Полезный факт: ${e^x} = 1 + \frac{x}{{1!}} + \frac{{{x^2}}}{{2!}} + \frac{{{x^3}}}{{3!}} + ...$ Ракеты — не самый эффективный способ вывода грузов на орбиту. Космический лифт, если его построить, будет гораздо более эффективной технологией (рис. 1). Основой элемент космического лифта — трос, один конец которого закреплен на поверхности Земли, на экваторе, а другой конец расположен на высоте, большей, чем высота геостационарной орбиты. Геостационарная орбита имеет радиус примерно 42300 км и период обращения такой же, как собственное вращение Земли. Для реализации идеи космического лифта потребуются материалы намного прочнее и легче, чем сталь. Одним из таких материалов могут стать углеродные нанотрубки. В этой задаче мы рассмотрим две конструкции космического лифта, механические свойства углеродных нанотрубок, а также некоторые применения лифта.  Масса Земли $M=5.98\times10^{24}\text{ }$ кг, радиус Земли $R\:=\:6370$ км, радиус геостационарной орбиты $R_G=42300$ км, масса Солнца $M_S=2\times10^{30}$ кг, радиус орбиты Земли $R_E\:=\:1.5\times10^8 = 1$ а.е. (а.е. – астрономическая единица), скорость орбитального движения Земли $30.9$ км/с, угловая скорость вращения Земли вокруг своей оси $\omega=7.27\times10^{-5}$ рад/с.
Вычислите высоту верхнего конца троса над поверхностью Земли $L$.
Найдите расстояние $r$ между центром Земли и точкой, в которой механическое напряжение троса максимально.
Выразите максимальное механическое напряжение троса $\sigma_{max}$ через $\rho,\:R_G,\:R$ и ускорение свободного падения $g$. Вычислите отношение максимального механического напряжения троса $\sigma_{max}$ к пределу прочности стали $\sigma_{steel}$. Считайте, что трос изготовлен из стали плотностью $7900$ кг/м$^3$ с пределом прочности $5.0$ ГПа.   Одноатомный слой графита называется графеном (рис. 3а). Отдельный лист графена нестабилен и склонен сворачиваться в сферы или нанотрубки (рис. 3b). Шестиугольная кристаллическая решетка графена изображена на рис. 4. Расстояние между двумя соседними атомами углерода $a=0.142$ нм. Расстояние между двумя ближайшими параллельными связями равно $b=0.246$ нм. Из-за очень сильных ковалентных связей углеродные нанотрубки обладают чрезвычайно большим модулем Юнга, большим пределом прочности и очень маленькой плотностью. Модуль Юнга есть отношение механического напряжения к относительному удлинению.   Далее мы вычислим механические свойства углеродной нанотрубки, которая имеет 27 углерод-углеродных параллельных связей вдоль своей оси (рис. 5). Энергия связи между двумя атомами углерода описывается потенциалом Морзе $V(x)=V_0(e^{-4\frac{x}{a}}-2e^{-2\frac{x}{a}})$. Здесь $a=0.142$ нм — расстояние между двумя соседними атомами углерода в равновесии, $V_0=4.93$ эВ — энергия связи, $x$ — смещение атомов от положения равновесия. Далее мы аппроксимируем потенциал Морзе в виде квадратичного потенциала $V(x) = P + Qx^2$. Взаимодействуют только соседние атомы. В данном приближении можно считать, что атомы скрепляются «пружинками» с некоторой жесткостью $k$. Изменения углов между связями пренебрежимо малы и не рассматриваются.
Выразите коэффициенты $P$ и $Q$ через $a$ и $V_0$.
Вычислите характерную жесткость «пружинки» $k$.
Вычислите модуль Юнга углеродной нанотрубки $E$. При максимально возможном удлинении «пружинки» $x_{\max}$ её потенциальная энергия равна энергии связи. Это позволяет оценить предел прочности углеродной нанотрубки.
Вычислите максимальное удлинение $x_{\max}$ «пружинки».
Оцените предел прочности $\sigma_0$ углеродной нанотрубки.
Оцените плотность углеродной нанотрубки $\rho$. Молярная масса углерода 12 г/моль.
Найдите зависимость площади поперечного троса $A(h)$ от высоты $h$. Высота $h$ отсчитывается от поверхности Земли.
Трос устроен так, что площади поперечного сечения его концов равны. Найдите расстояние $H$ от центра Земли до верхнего конца троса.
Найдите отношение $A_G/A_S$, если трос изготовлен из углеродных нанотрубок с пределом прочности 130 ГПа и плотностью $1300$ кг/м$^3$.
Можно значительно сократить длину троса, если его часть сверху убрать и прикрепить противовес соответсвующей массы. Пусть $h_C$ — высота троса, отсчитываемая от геостационарной орбиты до противовеса. Найдите массу противовеса $m_C$.
Если с некоторой точки троса отпустить объект, то он сможет покинуть гравитационное поле Земли. Найдите критический радиус $r_C$, измеряемый от центра Земли, для которого это произойдет. Использование троса высотой больше $r_C$ необходимо, если мы хотим запускать объекты к другим планетам. Пусть конец троса находится на расстоянии 107000 км от центра Земли.
Найдите, каких минимального $r_{min}$ и максимального $r_{max}$ расстояний от Солнца может достичь объект, отпущенный с конца троса. Выразите ваш ответ в астрономических единицах (а.е.). Притяжением Земли на такой высоте можно принебречь.
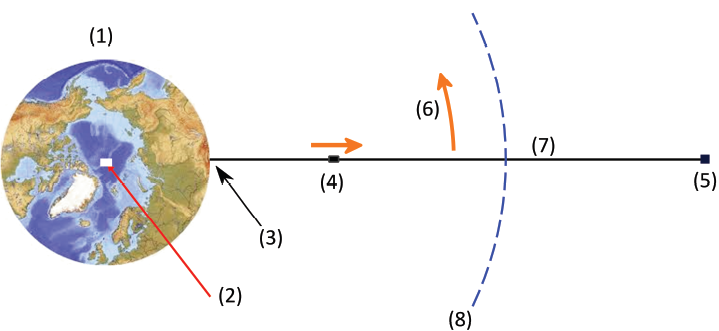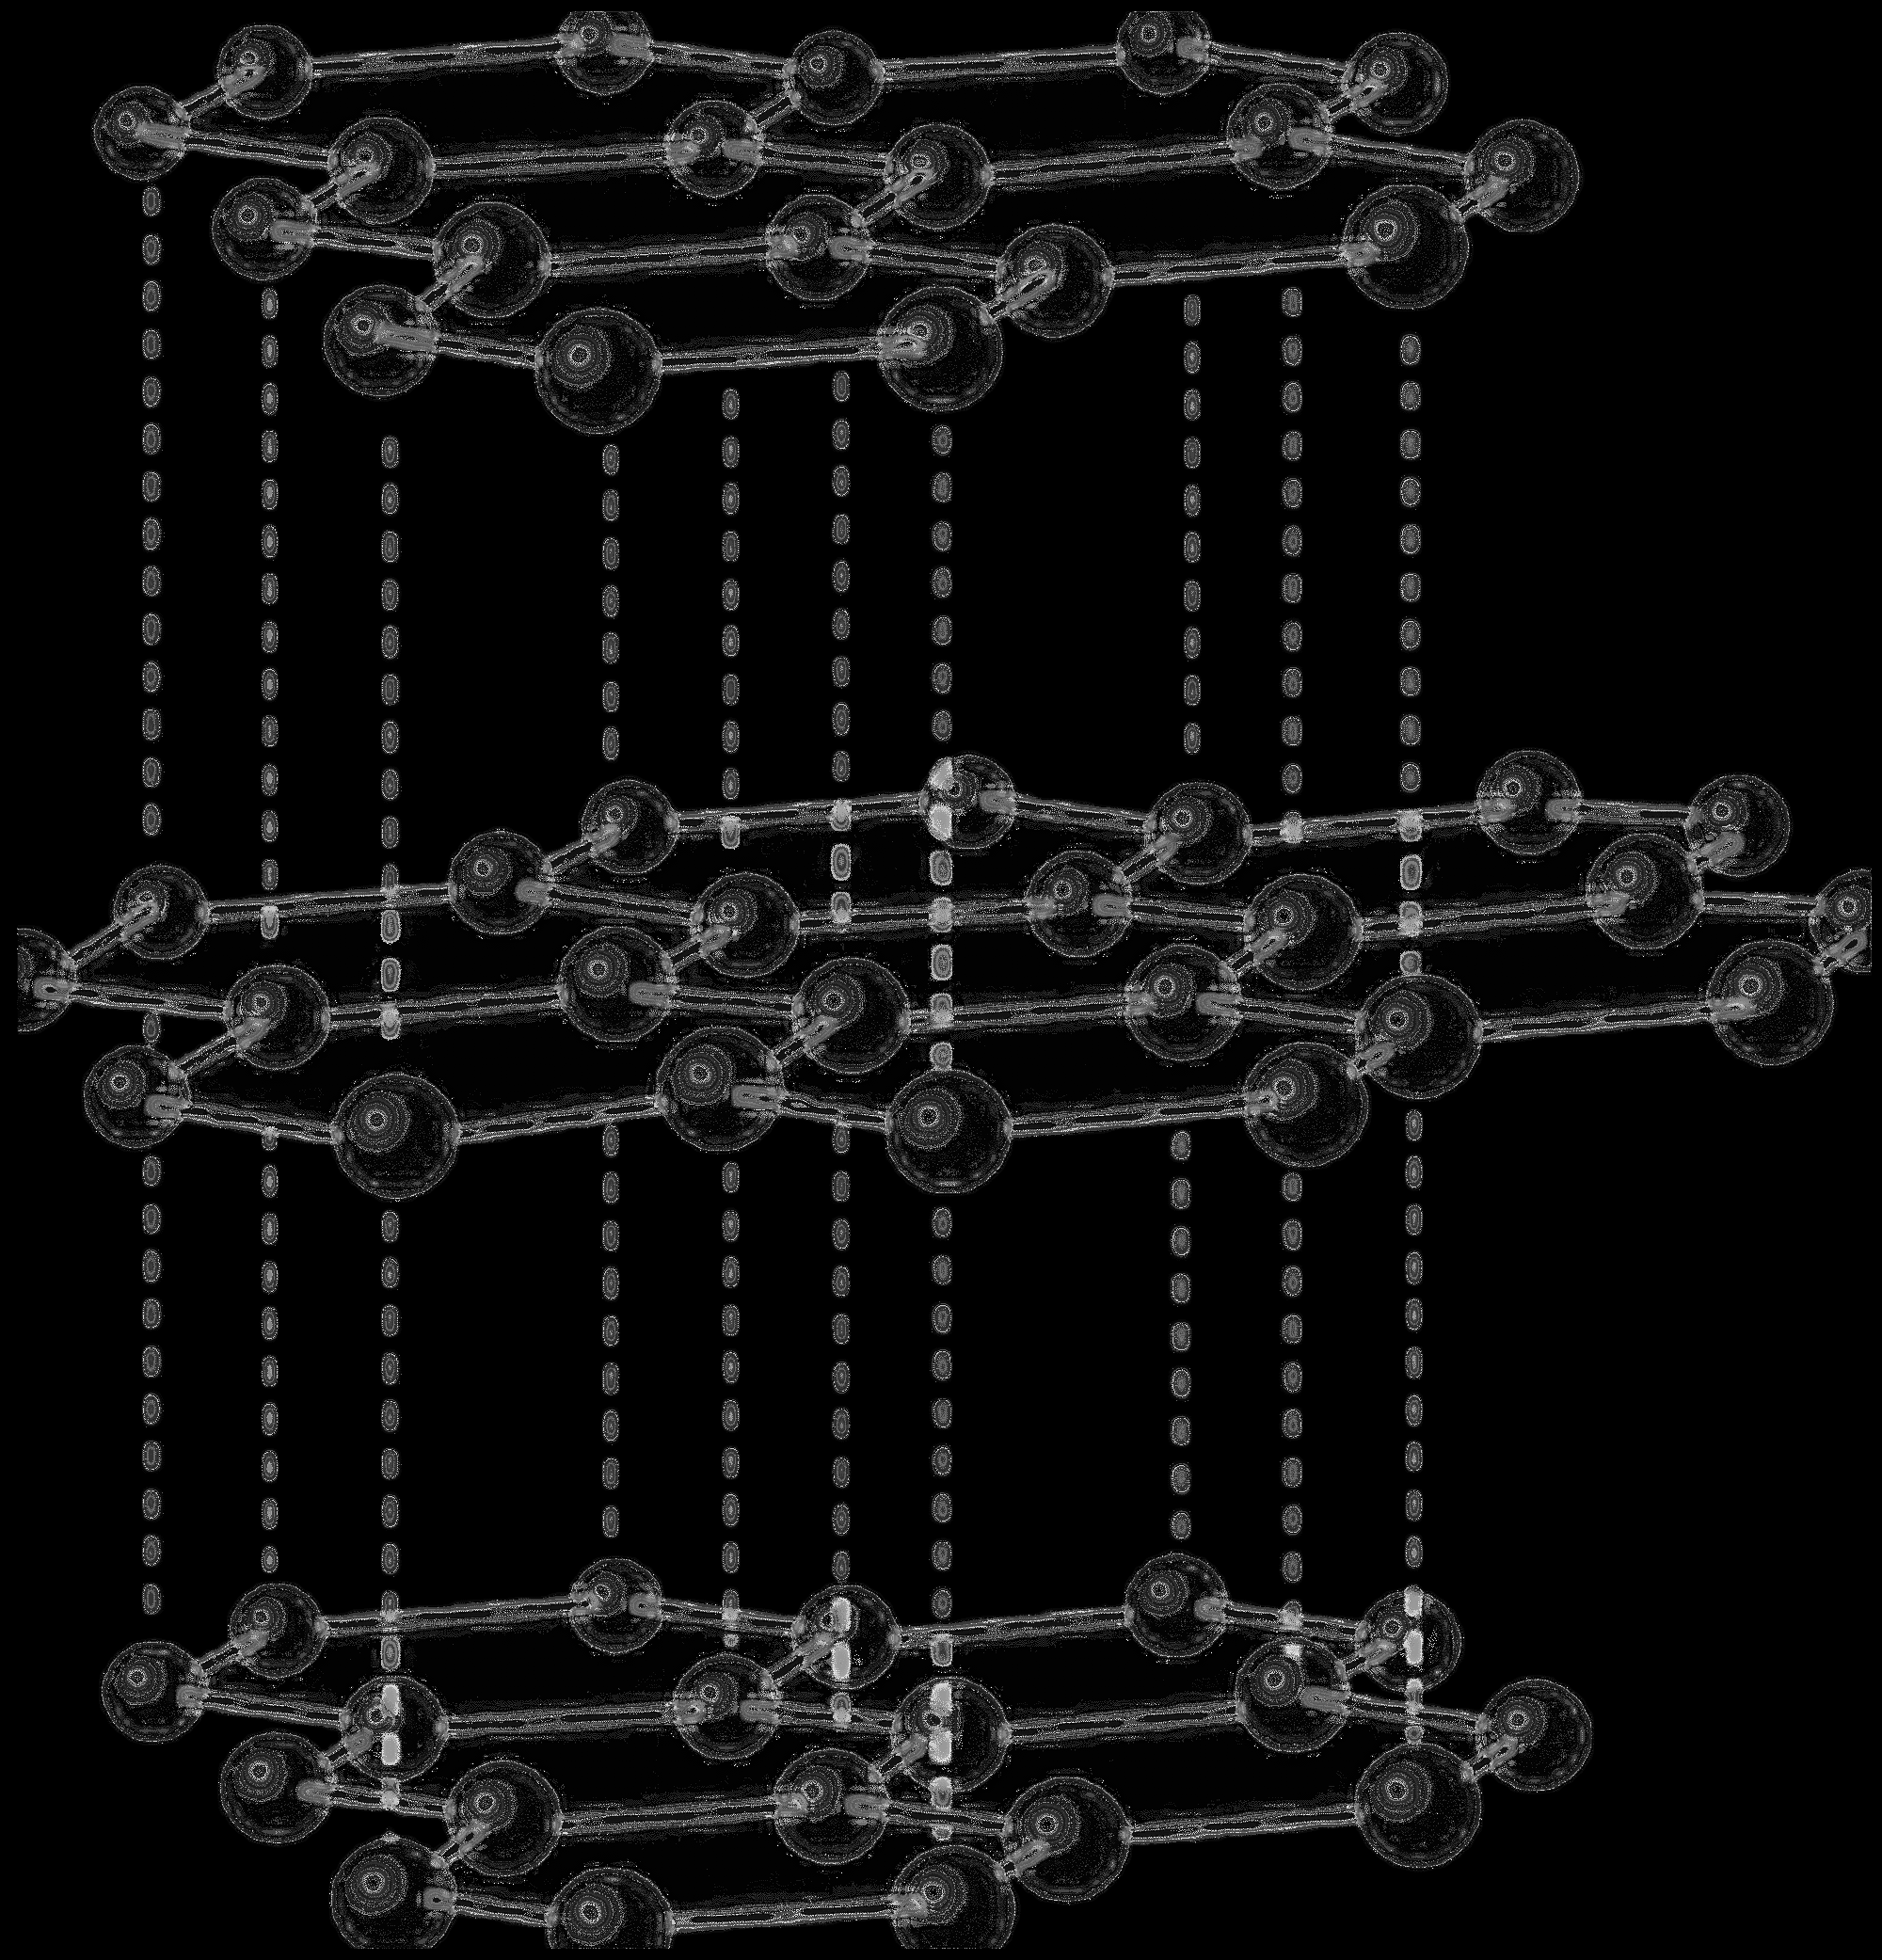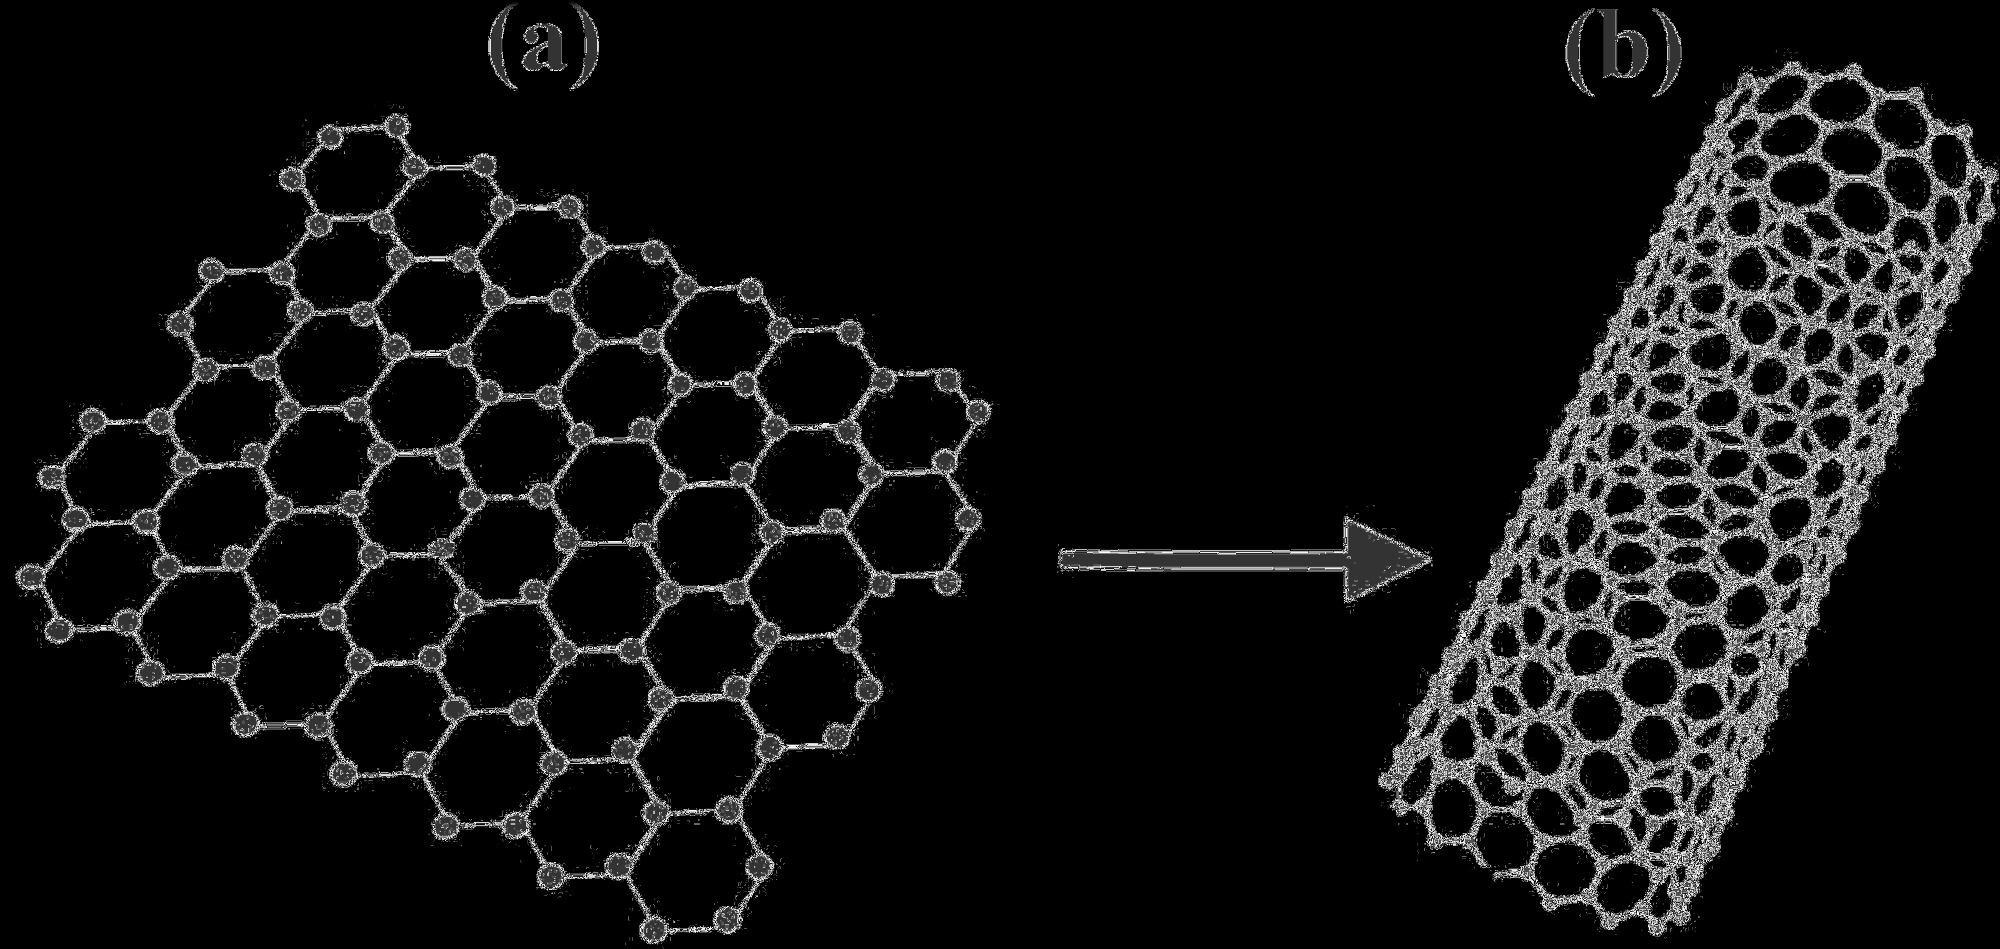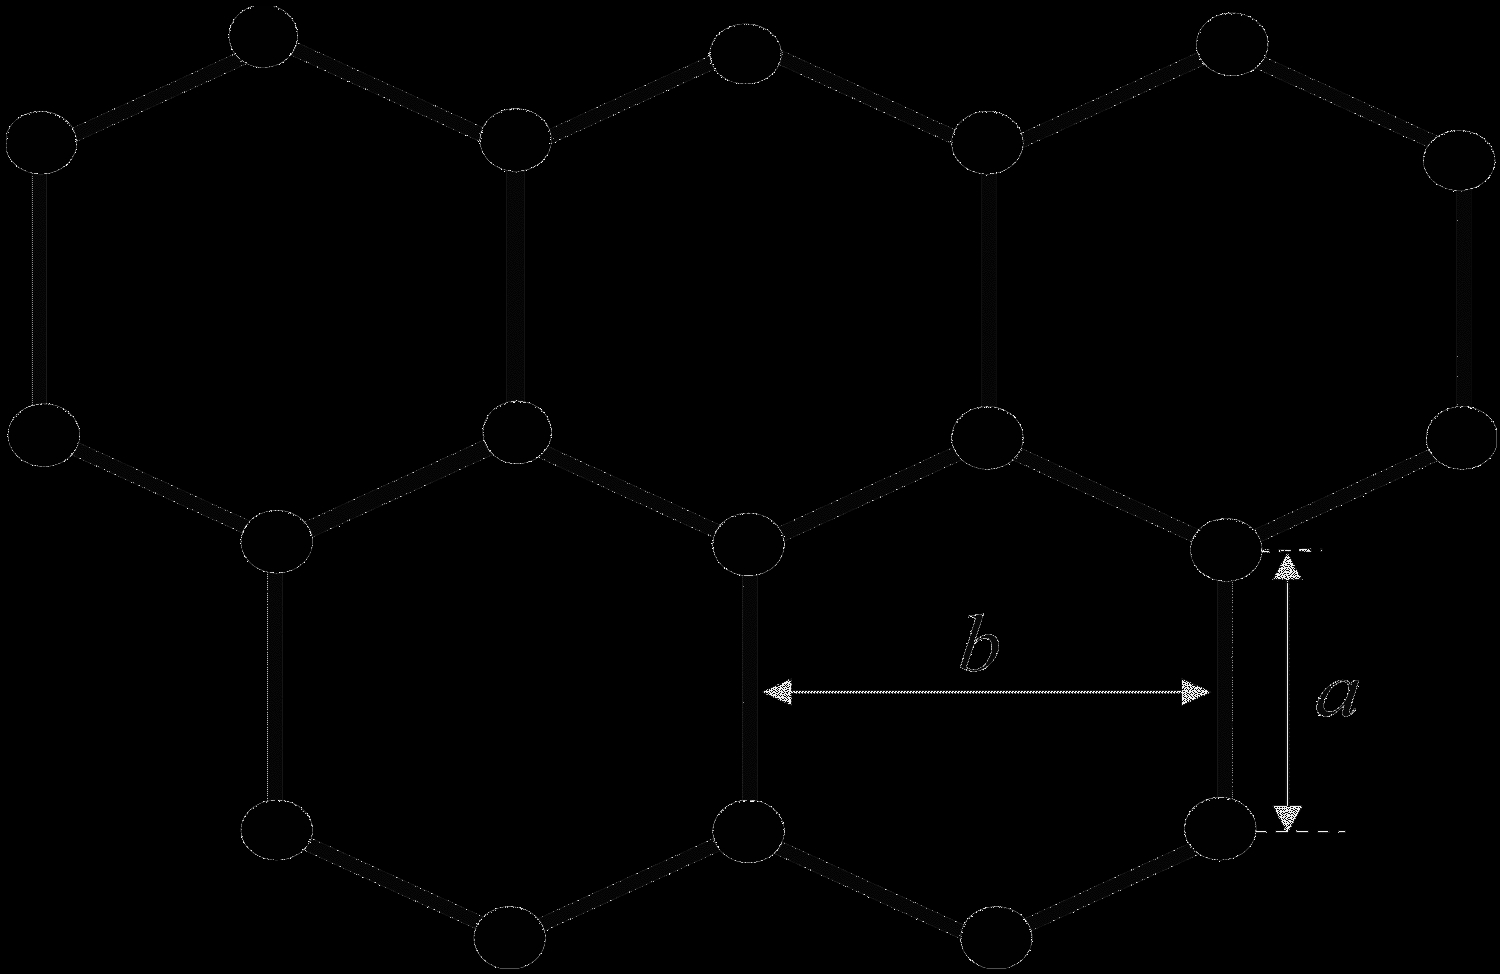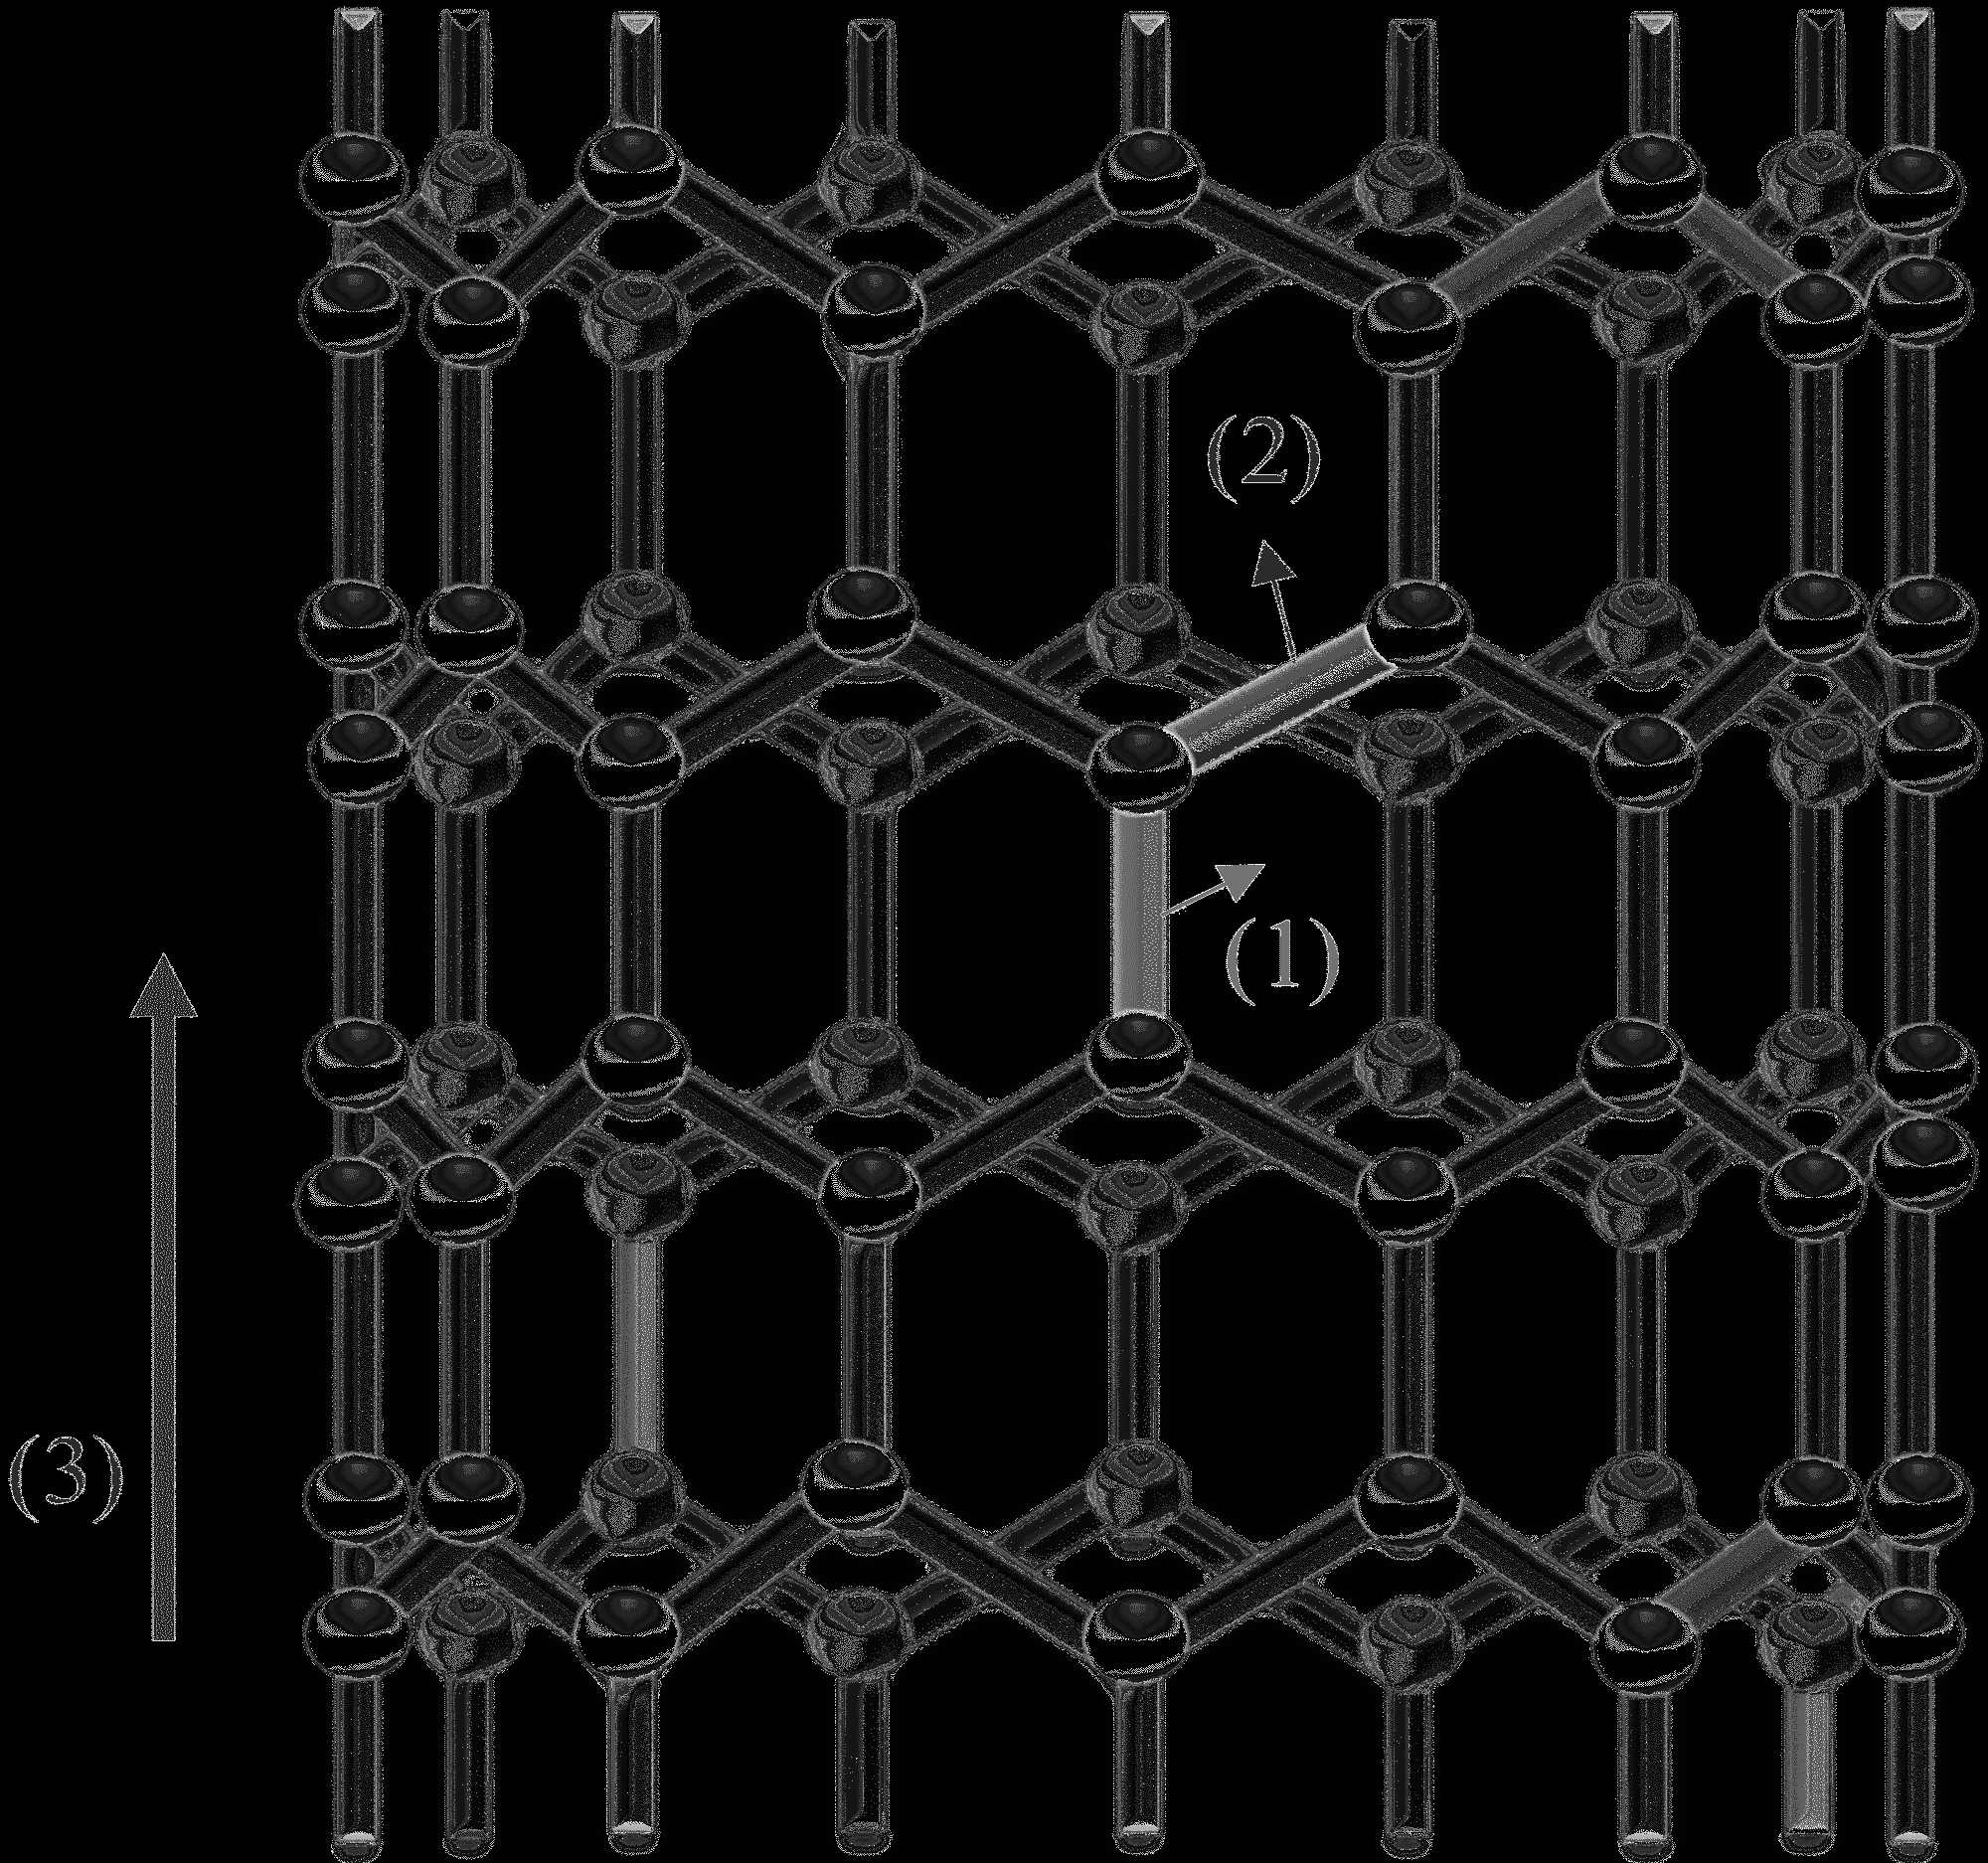
Вычислите высоту верхнего конца троса над поверхностью Земли $L$.

Найдите расстояние $r$ между центром Земли и точкой, в которой механическое напряжение троса максимально.

Выразите максимальное механическое напряжение троса $\sigma_{max}$ через $\rho,\:R_G,\:R$ и ускорение свободного падения $g$. Вычислите отношение максимального механического напряжения троса $\sigma_{max}$ к пределу прочности стали $\sigma_{steel}$. Считайте, что трос изготовлен из стали плотностью $7900$ кг/м$^3$ с пределом прочности $5.0$ ГПа.

Выразите коэффициенты $P$ и $Q$ через $a$ и $V_0$.

Вычислите характерную жесткость «пружинки» $k$.

Вычислите модуль Юнга углеродной нанотрубки $E$.

Вычислите максимальное удлинение $x_{\max}$ «пружинки».

Оцените предел прочности $\sigma_0$ углеродной нанотрубки.

Оцените плотность углеродной нанотрубки $\rho$. Молярная масса углерода 12 г/моль.

Найдите зависимость площади поперечного троса $A(h)$ от высоты $h$. Высота $h$ отсчитывается от поверхности Земли.

Трос устроен так, что площади поперечного сечения его концов равны. Найдите расстояние $H$ от центра Земли до верхнего конца троса.

Найдите отношение $A_G/A_S$, если трос изготовлен из углеродных нанотрубок с пределом прочности 130 ГПа и плотностью $1300$ кг/м$^3$.

Можно значительно сократить длину троса, если его часть сверху убрать и прикрепить противовес соответсвующей массы. Пусть $h_C$ — высота троса, отсчитываемая от геостационарной орбиты до противовеса. Найдите массу противовеса $m_C$.

Если с некоторой точки троса отпустить объект, то он сможет покинуть гравитационное поле Земли. Найдите критический радиус $r_C$, измеряемый от центра Земли, для которого это произойдет.

Найдите, каких минимального $r_{min}$ и максимального $r_{max}$ расстояний от Солнца может достичь объект, отпущенный с конца троса. Выразите ваш ответ в астрономических единицах (а.е.). Притяжением Земли на такой высоте можно принебречь.
Темы:
T, Механика, Гравитация, 2018, Азиатские, Упругость